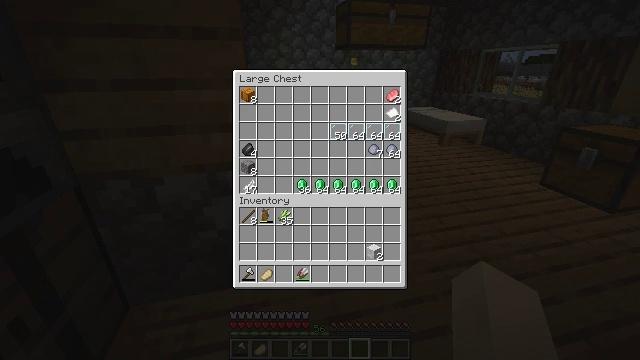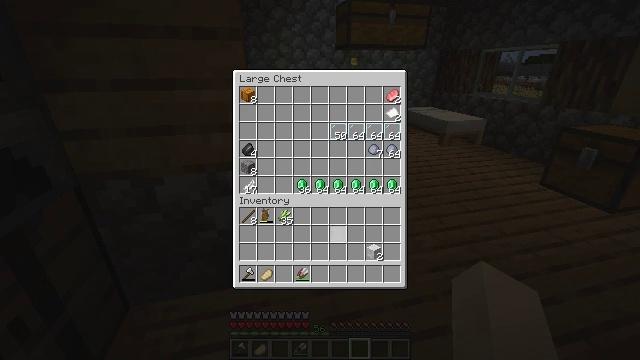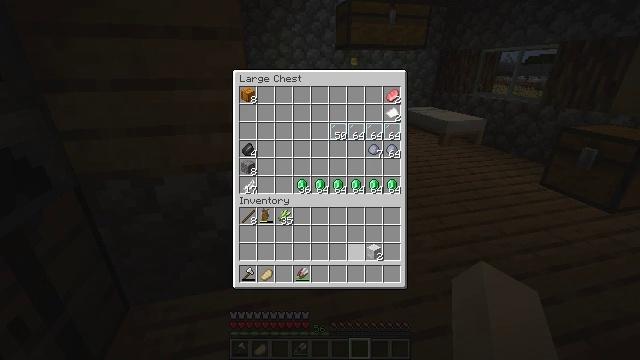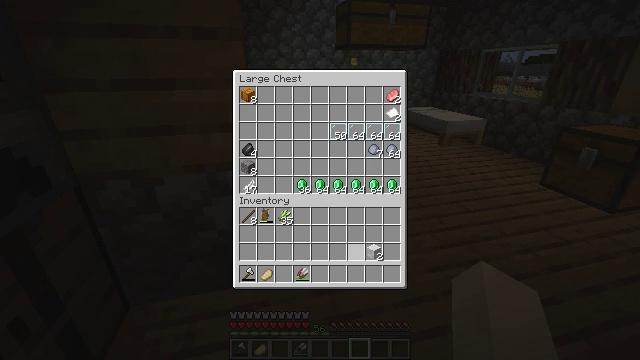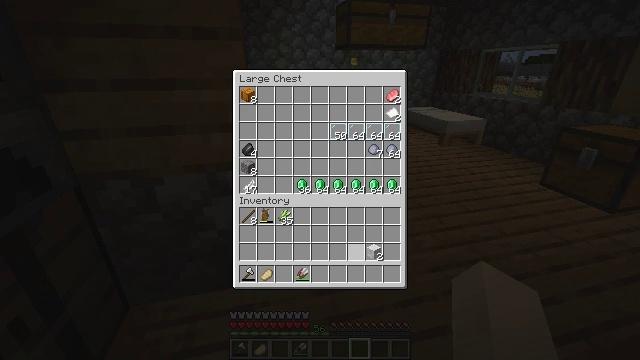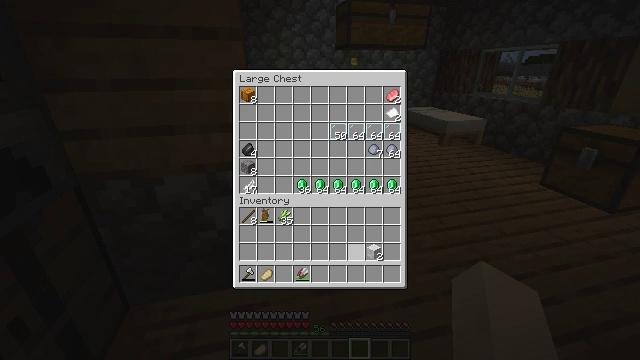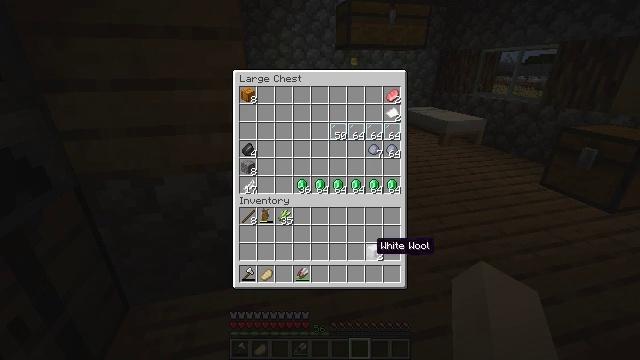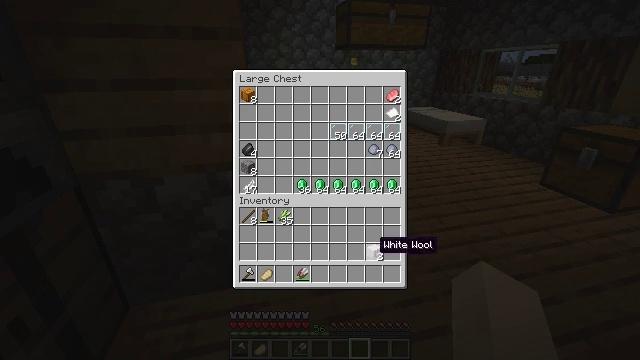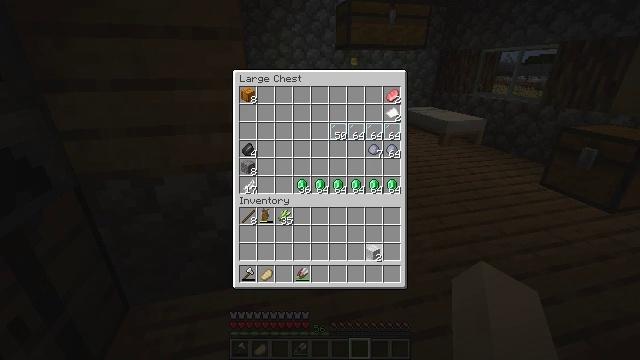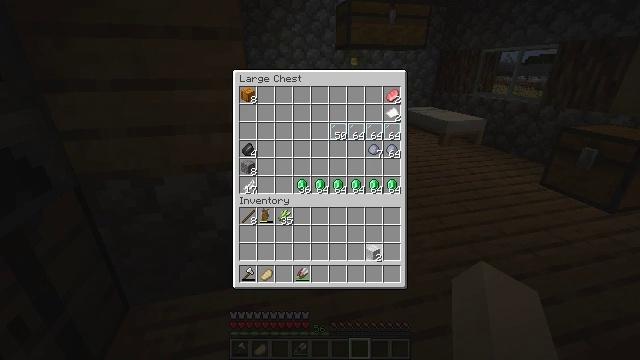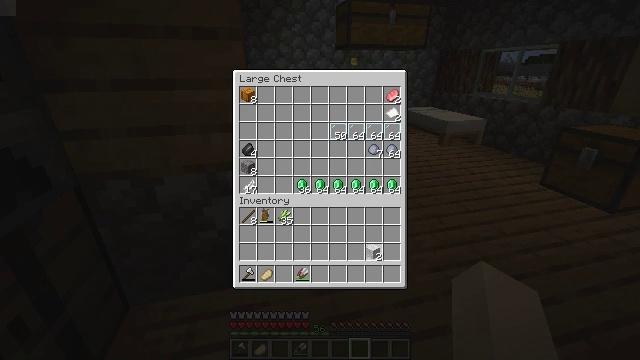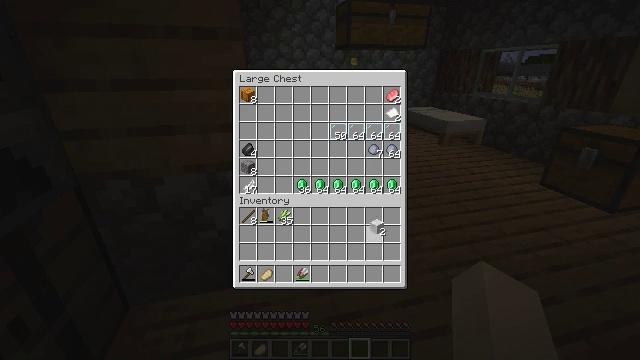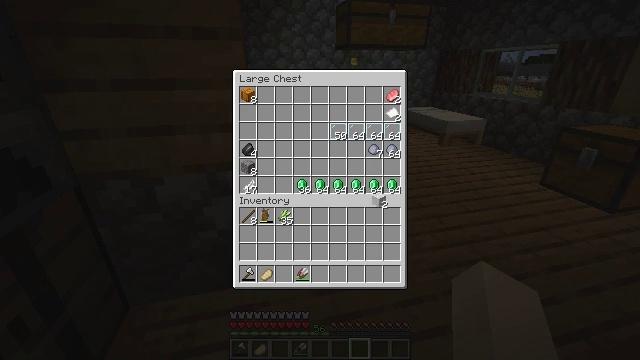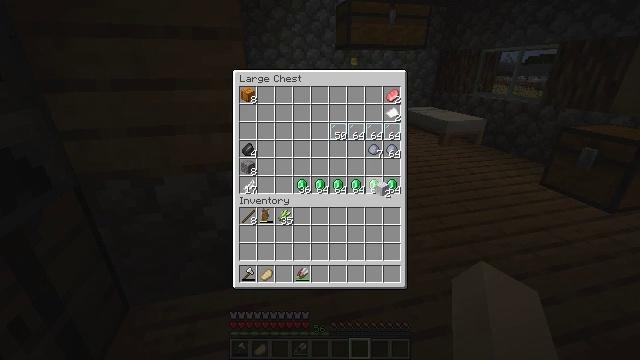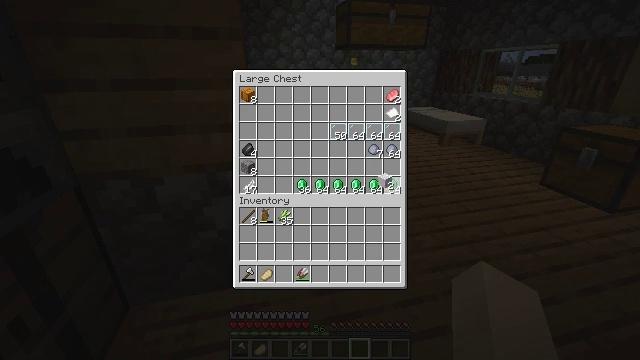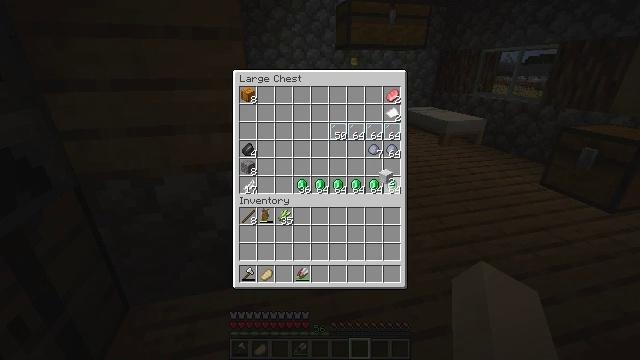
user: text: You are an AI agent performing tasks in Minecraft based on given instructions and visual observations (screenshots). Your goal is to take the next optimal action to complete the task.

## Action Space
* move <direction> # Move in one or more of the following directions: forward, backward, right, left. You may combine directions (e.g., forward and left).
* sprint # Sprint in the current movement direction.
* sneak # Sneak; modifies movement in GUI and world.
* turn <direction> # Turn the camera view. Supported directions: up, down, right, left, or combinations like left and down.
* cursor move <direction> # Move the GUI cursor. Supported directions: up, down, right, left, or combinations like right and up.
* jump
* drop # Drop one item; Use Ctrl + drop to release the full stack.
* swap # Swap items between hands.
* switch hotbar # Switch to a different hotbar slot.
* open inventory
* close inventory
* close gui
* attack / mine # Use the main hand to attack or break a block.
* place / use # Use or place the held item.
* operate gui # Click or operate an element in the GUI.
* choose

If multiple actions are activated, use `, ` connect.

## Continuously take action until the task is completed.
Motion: motion action
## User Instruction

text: Attack the clay block to obtain it.
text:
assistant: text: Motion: cursor move right and down
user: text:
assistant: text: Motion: cursor move right and down
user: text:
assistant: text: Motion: no_op
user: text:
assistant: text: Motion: no_op
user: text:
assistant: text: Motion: no_op
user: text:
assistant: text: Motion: no_op
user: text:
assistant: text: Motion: no_op
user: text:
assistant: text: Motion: operate gui
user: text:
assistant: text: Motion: operate gui
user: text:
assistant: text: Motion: operate gui
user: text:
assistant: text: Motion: cursor move up
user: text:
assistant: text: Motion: cursor move up
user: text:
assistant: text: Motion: cursor move up
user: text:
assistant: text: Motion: cursor move up
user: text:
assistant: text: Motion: no_op
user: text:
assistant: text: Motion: no_op
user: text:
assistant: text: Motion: no_op
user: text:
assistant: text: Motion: no_op
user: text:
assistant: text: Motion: no_op
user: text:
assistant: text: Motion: operate gui
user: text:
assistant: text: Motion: operate gui
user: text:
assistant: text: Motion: operate gui
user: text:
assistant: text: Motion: no_op
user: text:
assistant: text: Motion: no_op
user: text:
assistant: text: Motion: no_op
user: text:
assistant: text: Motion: no_op
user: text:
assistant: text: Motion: cursor move left
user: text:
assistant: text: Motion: cursor move left and down
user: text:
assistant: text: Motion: cursor move left and down
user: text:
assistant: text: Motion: cursor move left and down